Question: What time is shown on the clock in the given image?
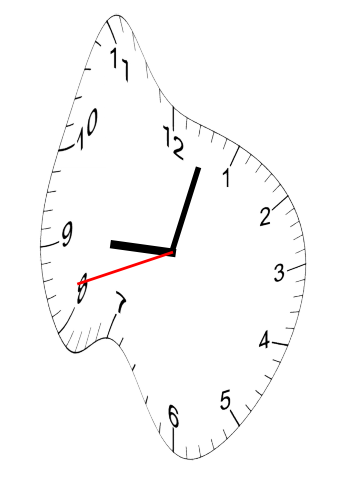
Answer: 09:02:42